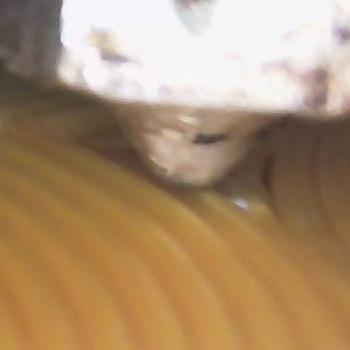
Flow rate: 61%